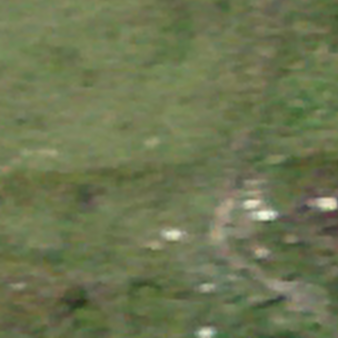
Label: other